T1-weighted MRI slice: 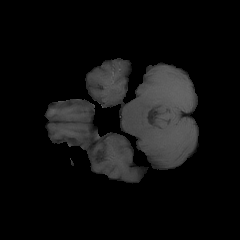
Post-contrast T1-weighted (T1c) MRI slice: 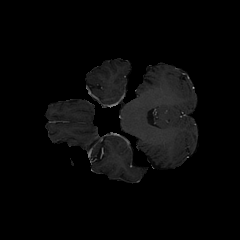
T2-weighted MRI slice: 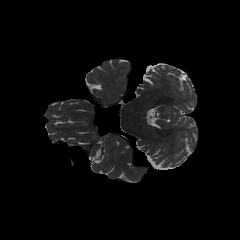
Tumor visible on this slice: no